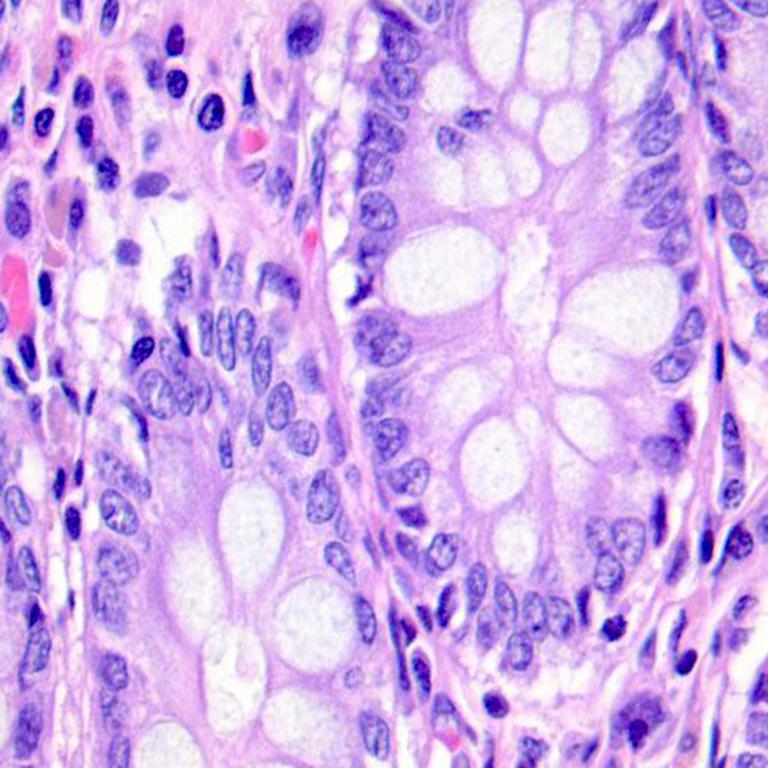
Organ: colon
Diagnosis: benign